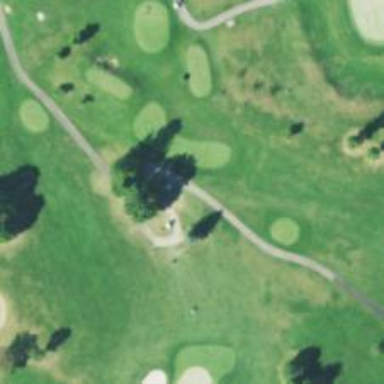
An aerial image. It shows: Path for both roads and golfers.